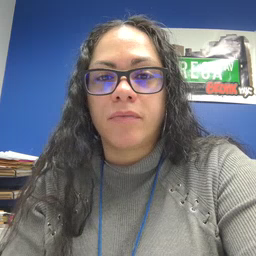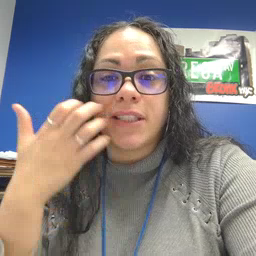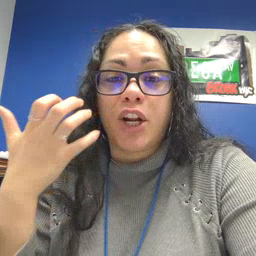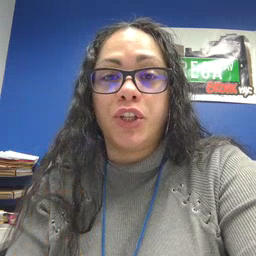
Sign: tiger